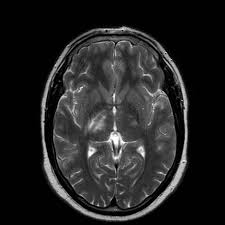
Label: notumor